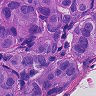
Metastatic tissue present: yes